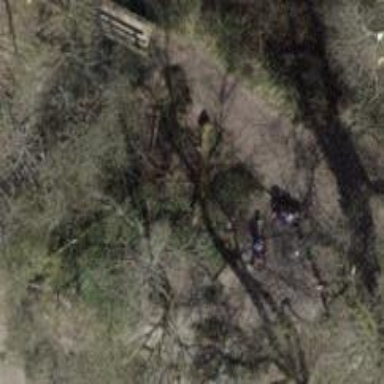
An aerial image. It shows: Brown bench in the vicinity.